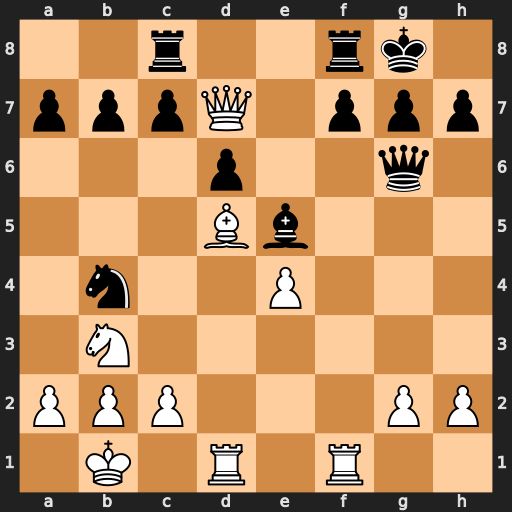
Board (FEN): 2r2rk1/pppQ1ppp/3p2q1/3Bb3/1n2P3/1N6/PPP3PP/1K1R1R2
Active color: w
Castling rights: -
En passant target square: -
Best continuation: Bxf7+ Qxf7 Rxf7